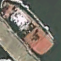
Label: Towing_vessel